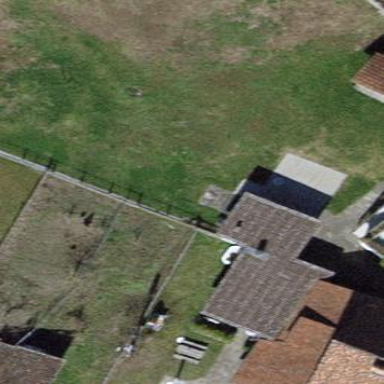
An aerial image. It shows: Garage.